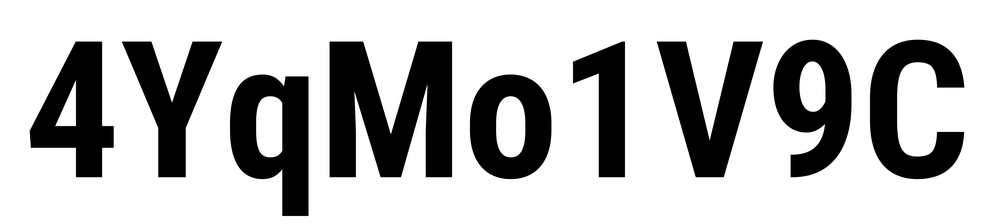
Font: Roboto_Condensed_Bold